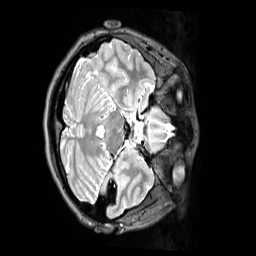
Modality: T2w
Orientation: axial
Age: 21
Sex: female
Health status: healthy
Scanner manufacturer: siemens
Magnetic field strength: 3 T
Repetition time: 3.2 s
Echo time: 0.412 s